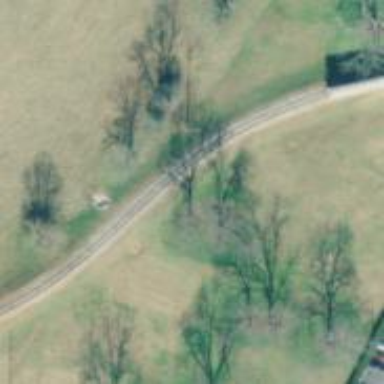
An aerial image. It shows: Railway spur service.